Question: I am in trouble with positioning and photo resizing. Here is the picture:

1 block - it's a photo and should be always visible all (without scrollbar!), and the 2 and 3 block size depends on window size. How should i do that?
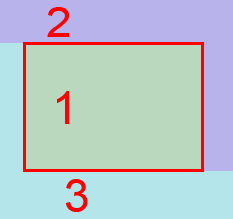
Answer: Just had a play.
Try this.
'''
<!DOCTYPE HTML PUBLIC "-//W3C//DTD HTML 4.01//EN" "http://www.w3.org/TR/html4/strict.dtd">
<html>
<script type="text/javascript" src="http://ajax.googleapis.com/ajax/libs/jquery/1.7/jquery.min.js"></script>
<script>
$(document).ready(function() {
$photoheight = $('.photo').css('width');
$('.photo').css('height', $photoheight);
$(window).resize(function(){
$photoheight = $('.photo').css('width');
$('.photo').css('height', $photoheight);
});
});
</script>
<style>
.photo {
min-width:200px;
width:25%;
max-width:400px;
background-image:url('http://4.bp.blogspot.com/-KWHpPk4f-kM/TdZY_dxWMRI/AAAAAAAAADc/6FHVzBLY-4o/s1600/flower-1.jpg');
background-position:center center;}
</style>
<body>
<div class="photo"></div>
</body>
</html>
'''